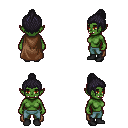
a pixel art fantasy rpg character, female body template, orc, green skin, brown cape, teal pants, raven short topknot hairstyle, black shoes, four views (front, back, left, right), 2x2 character sprite sheet, small pixel art, hard edges, no anti-aliasing